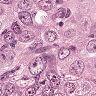
Metastatic tissue present: yes